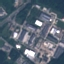
Land use / land cover: Industrial